Current action and preconditions to check: trajectory_clear

Your task: For each precondition in the list above, predict whether it will hold at this action.

Consider the current scene as observed from the mobile robot's camera, and analyze the predicted future states of all dynamic agents (e.g., people, animals, vehicles, or any moving entities) within the NEXT SECOND.

IMPORTANT: Only answer "very likely" if you are absolutely certain—based on strong, clear evidence—that a dynamic agent will violate the precondition in the predicted future state. Do NOT answer "very likely" for unlikely, ambiguous, or low-probability risks.

Ask yourself for each precondition: Is there a high probability, with clear and convincing evidence, that the predicted future states of any dynamic agent will interfere with the predicted future state of the currently executing action within the NEXT SECOND, causing that precondition to fail?

Assess the risk level based on these predictions. Use "likely" or "very likely" if motions create a clear risk of interference.

Use "neutral" or "improbable" if agents are nearby but their predicted paths are clearly diverging or non-conflicting.

Failure Risk Categories: "very improbable", "improbable", "neutral", "likely", "very likely"

Answer Format: Output ONLY the probability_of_failure value from these categories: "very improbable", "improbable", "neutral", "likely", "very likely"

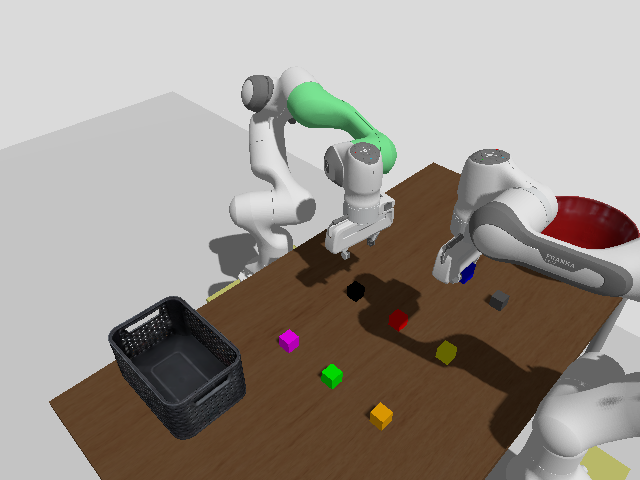

Answer: improbable